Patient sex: F
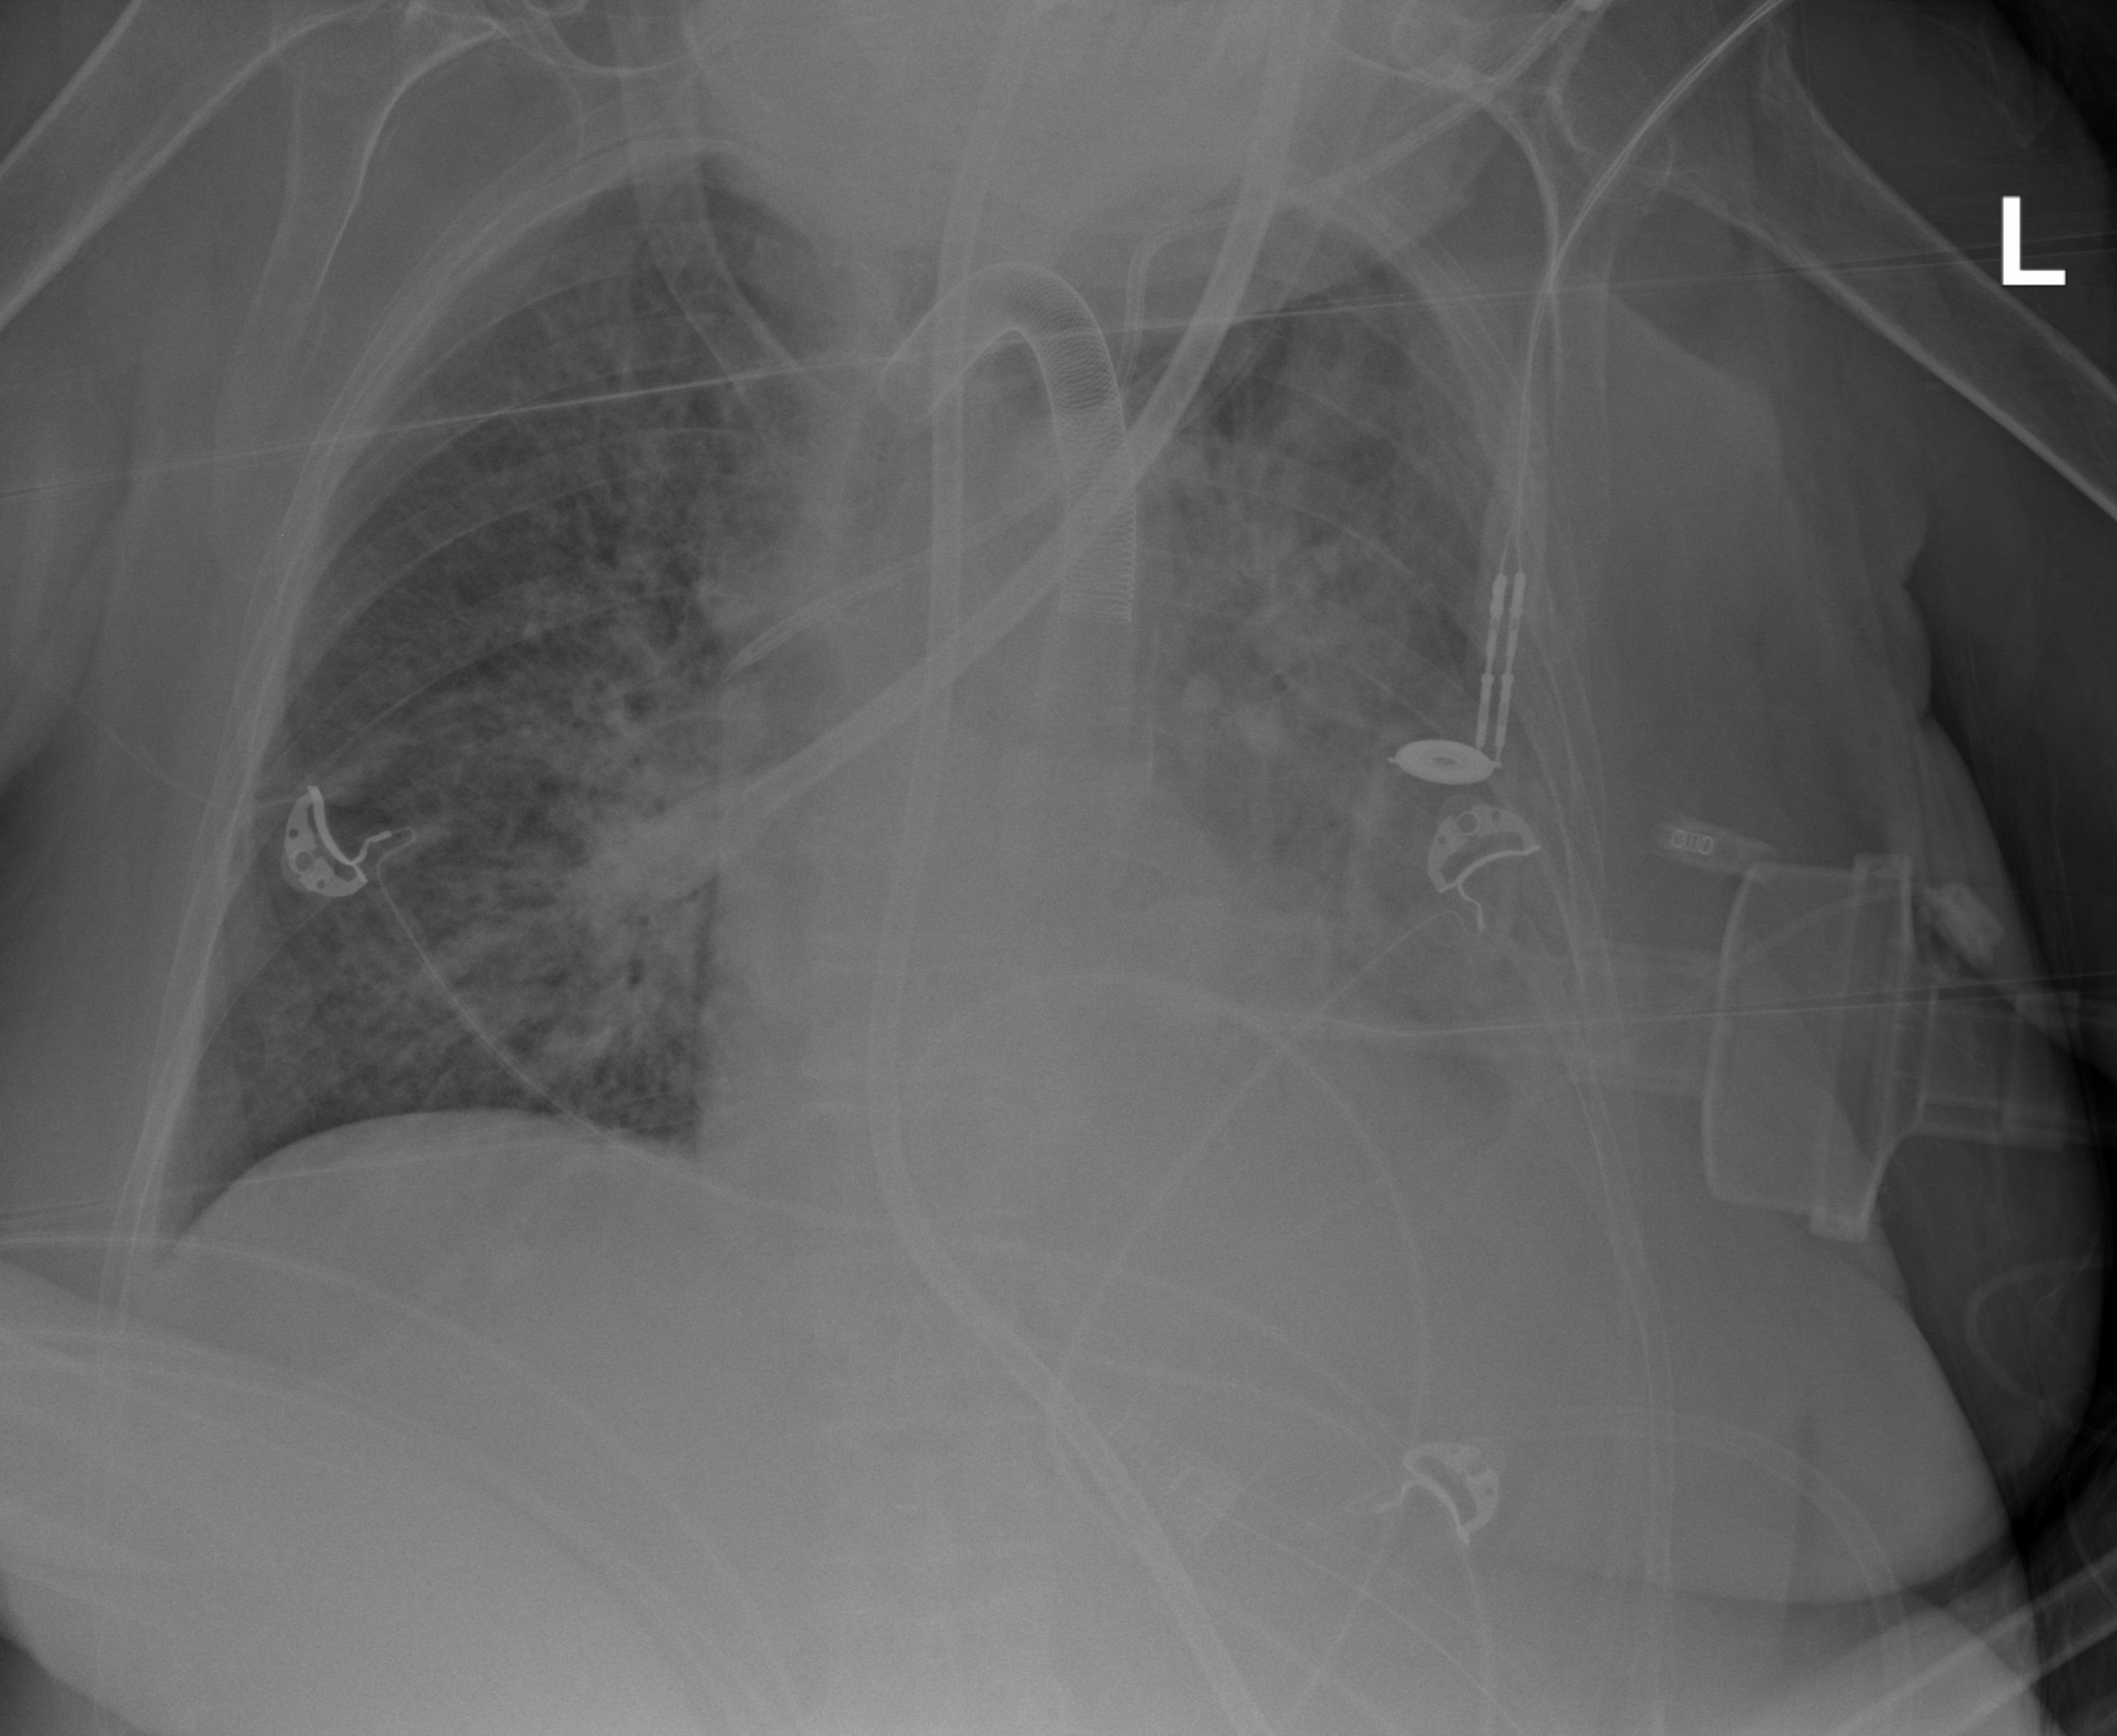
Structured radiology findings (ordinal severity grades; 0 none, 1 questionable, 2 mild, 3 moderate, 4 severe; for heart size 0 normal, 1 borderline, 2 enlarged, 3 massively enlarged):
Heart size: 2
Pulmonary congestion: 2
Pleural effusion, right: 0
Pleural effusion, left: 3
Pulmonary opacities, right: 2
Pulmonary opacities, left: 3
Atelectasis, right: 3
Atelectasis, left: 3